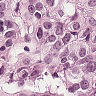
Metastatic tissue present: yes